Question: I'm using SonataMediaBundle and I don't want to generate icons for certain file types (e.g. pdf, xls, doc). I want to use a default icon (e.g. .
I've been reading the Sonata Media <URL>, and I that I need something like this:
'web/uploads/media/media_bundle/images/default_pdf/file.png' or
'web/uploads/media/sonatamedia/files/default_pdf/file.png'
neither of which work.
On the chance that '<format>' meant "small" or "large", I also tried this:
'web/uploads/media/media_bundle/images/default_small/file.png'
which I assumed would mean that 'file.png' would be shown for every file, regardless of mime-type, if a small icon were required and the file instance didn't have a custom one. I also tried using 'admin' instead of 'default' as the context. No dice.
The icon src is always '/uploads/media/sonatamedia/files/admin/file.png'- which being an absolute path, does not actually exist.
My icon files are 45px wide, which I have set in config.yml:
'''
formats:
small: { width: 45 , quality: 70}
big: { width: 500 , quality: 70}
pdf: { width: 45 , quality: 70} //tried with and without this line
'''
File permissions are 644 and the cache has been cleared. What am I doing wrong?
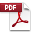
Answer: In the docs, the example config shows:
'''
cdn:
server:
path: /uploads/media # http://media.sonata-project.org/
'''
I needed
'''
cdn:
server:
path: /ACC/web/uploads/media # http://media.sonata-project.org/
'''
because my site's base url is something like <URL> I hope this is useful to others.